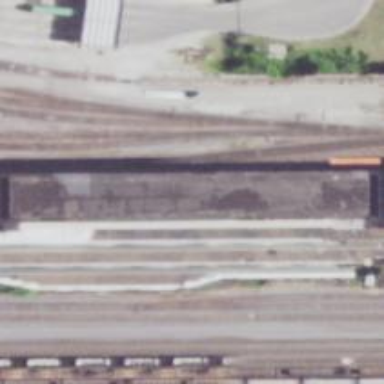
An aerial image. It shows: View of railway yard.